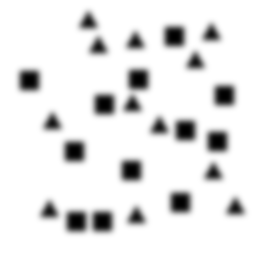
Squares: 12
Triangles: 12
Stars: 0
Total shapes: 24